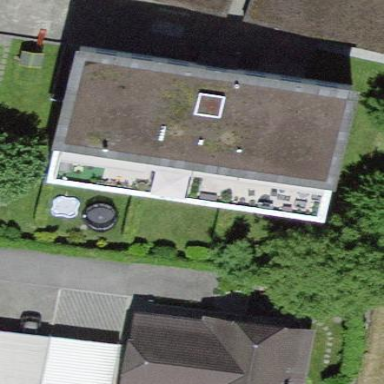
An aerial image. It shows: Building with apartments and flat roof.